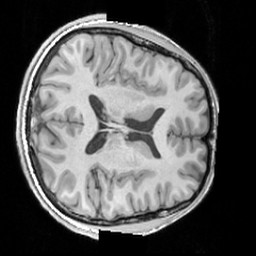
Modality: T1w
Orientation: axial
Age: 21
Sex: male
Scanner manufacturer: siemens
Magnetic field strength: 3 T
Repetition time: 1.63 s
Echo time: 0.00311 s